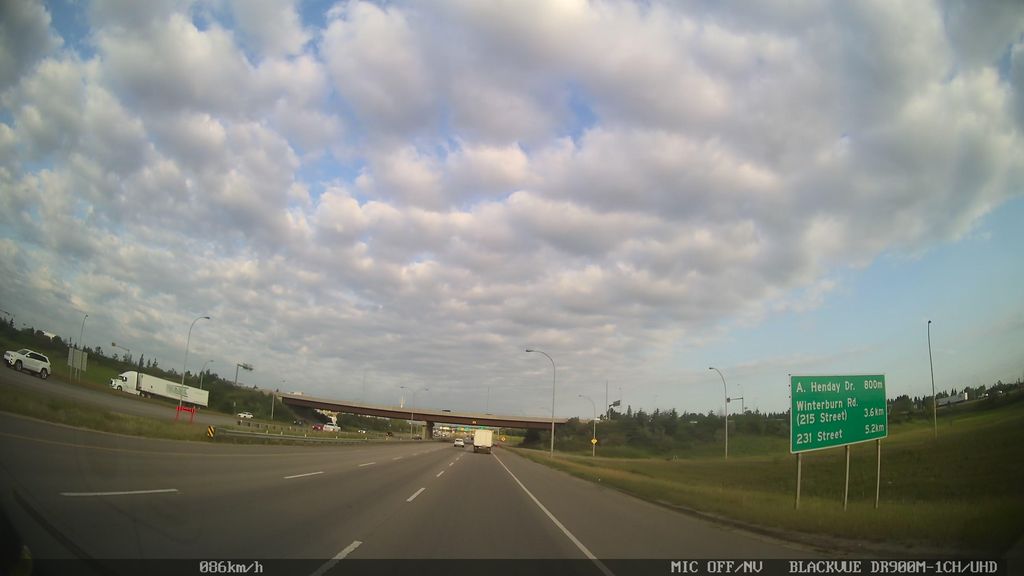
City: edmonton